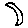
Label: moon